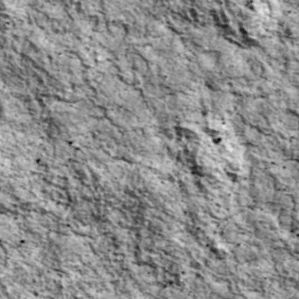
Label: non_frost